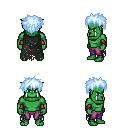
a pixel art fantasy rpg character, male body template, orc, green skin, black tattered cape, magenta pants, white cyan bedhead hairstyle, cloth bracers, four views (front, back, left, right), 2x2 character sprite sheet, small pixel art, hard edges, no anti-aliasing